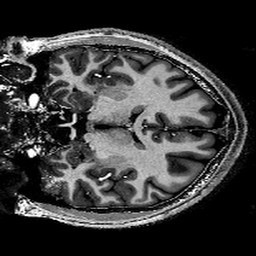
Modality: T1w
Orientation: coronal
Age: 21
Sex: male
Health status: healthy
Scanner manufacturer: siemens
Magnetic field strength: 9.4 T
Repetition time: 6 s
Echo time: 0.003 s